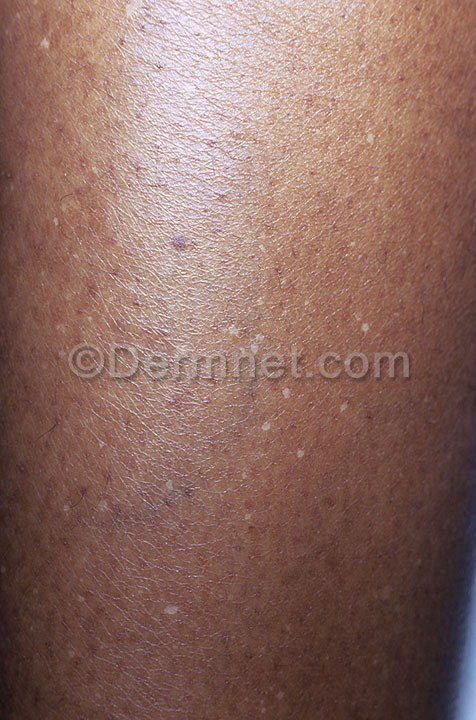
Disease: Light Diseases and Disorders of Pigmentation